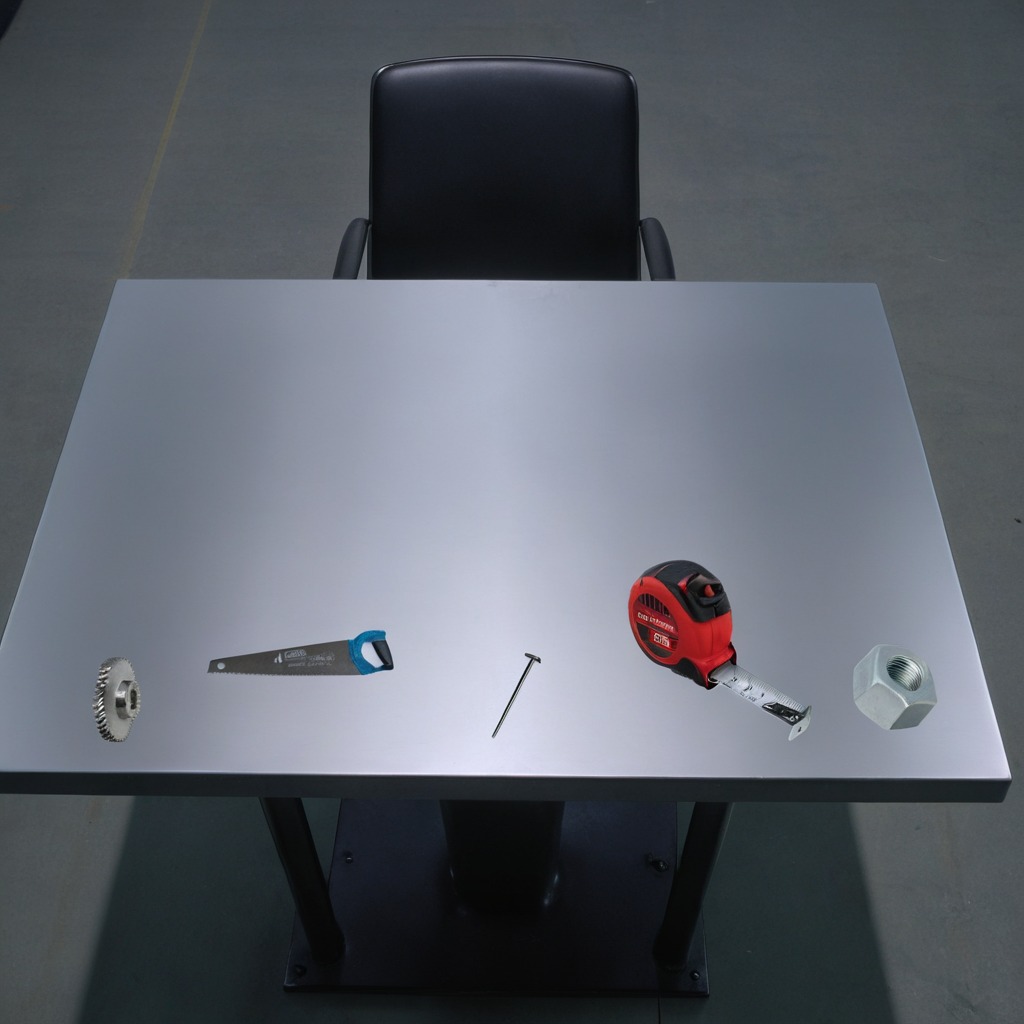
A steel gear with teeth, a measuring tape, an iron nail, a handheld metal saw, and a metal nut are lying on the clean empty table in the evening.